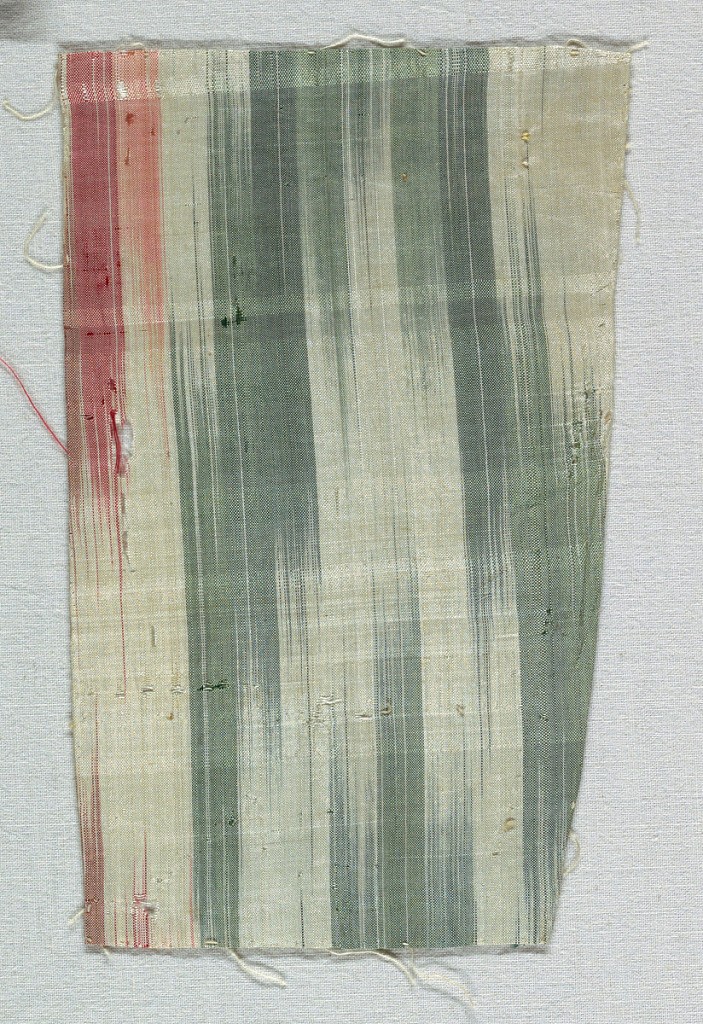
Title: Fragment
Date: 19th century
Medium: silk Technique: warp-faced plain weave patterned by warp dyed (possibly printed) stripes
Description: Ikat-like warp stripes in two shades of pink, magenta, yellow and green. Component "e" has applied yellow silk fringe. Components "d,g" have ikat-like warp stripes in green and blue.